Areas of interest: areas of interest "Juren Zhijiang Commercial City"
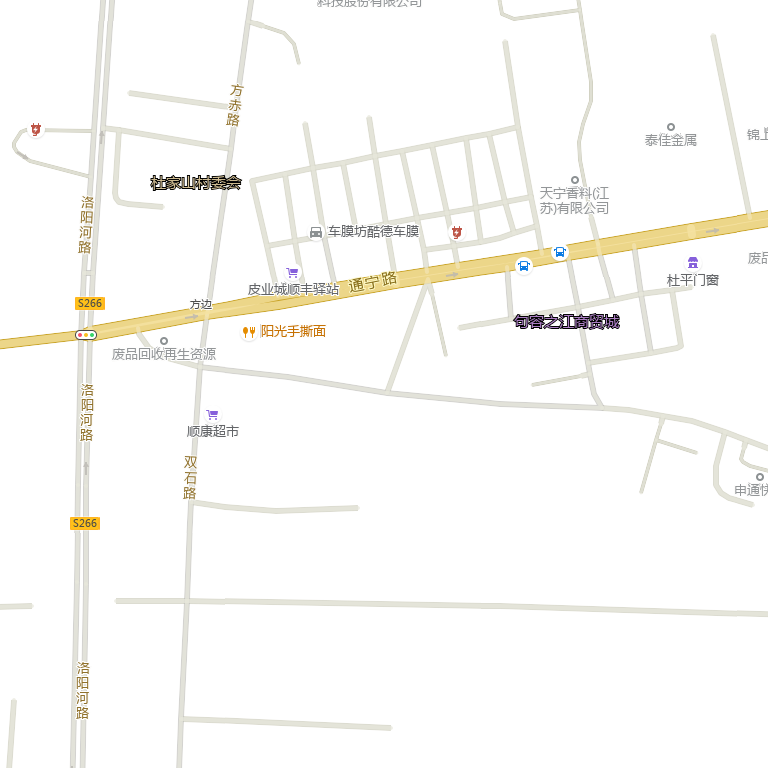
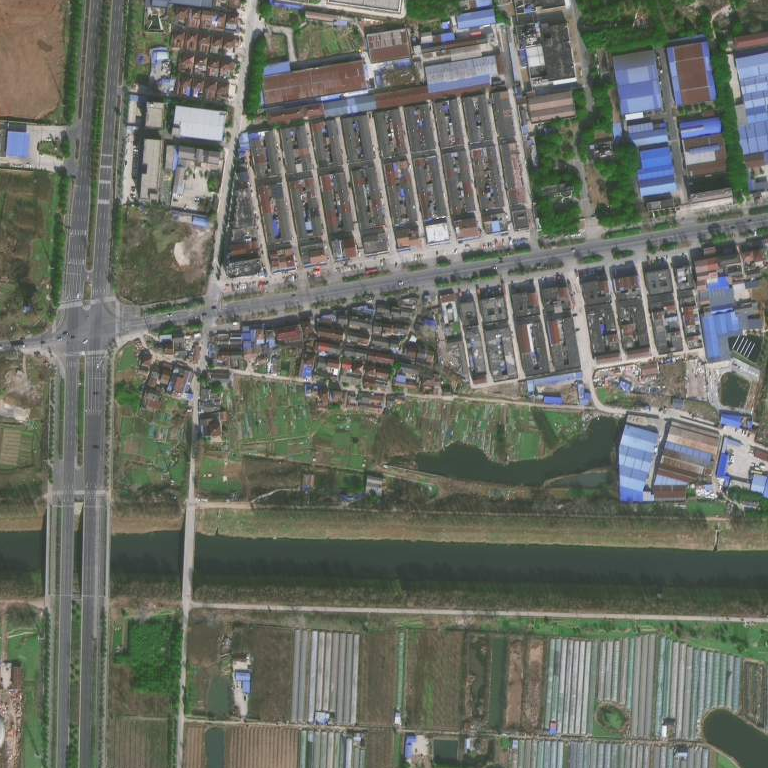